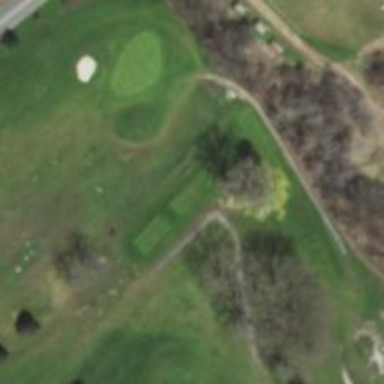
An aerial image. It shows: Grassy area designated as golf tee.